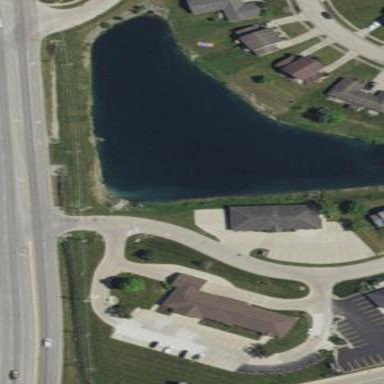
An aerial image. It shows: Retention pond filled with water.